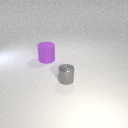
large purple rubber cylinder behind small gray metal cylinder